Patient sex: F
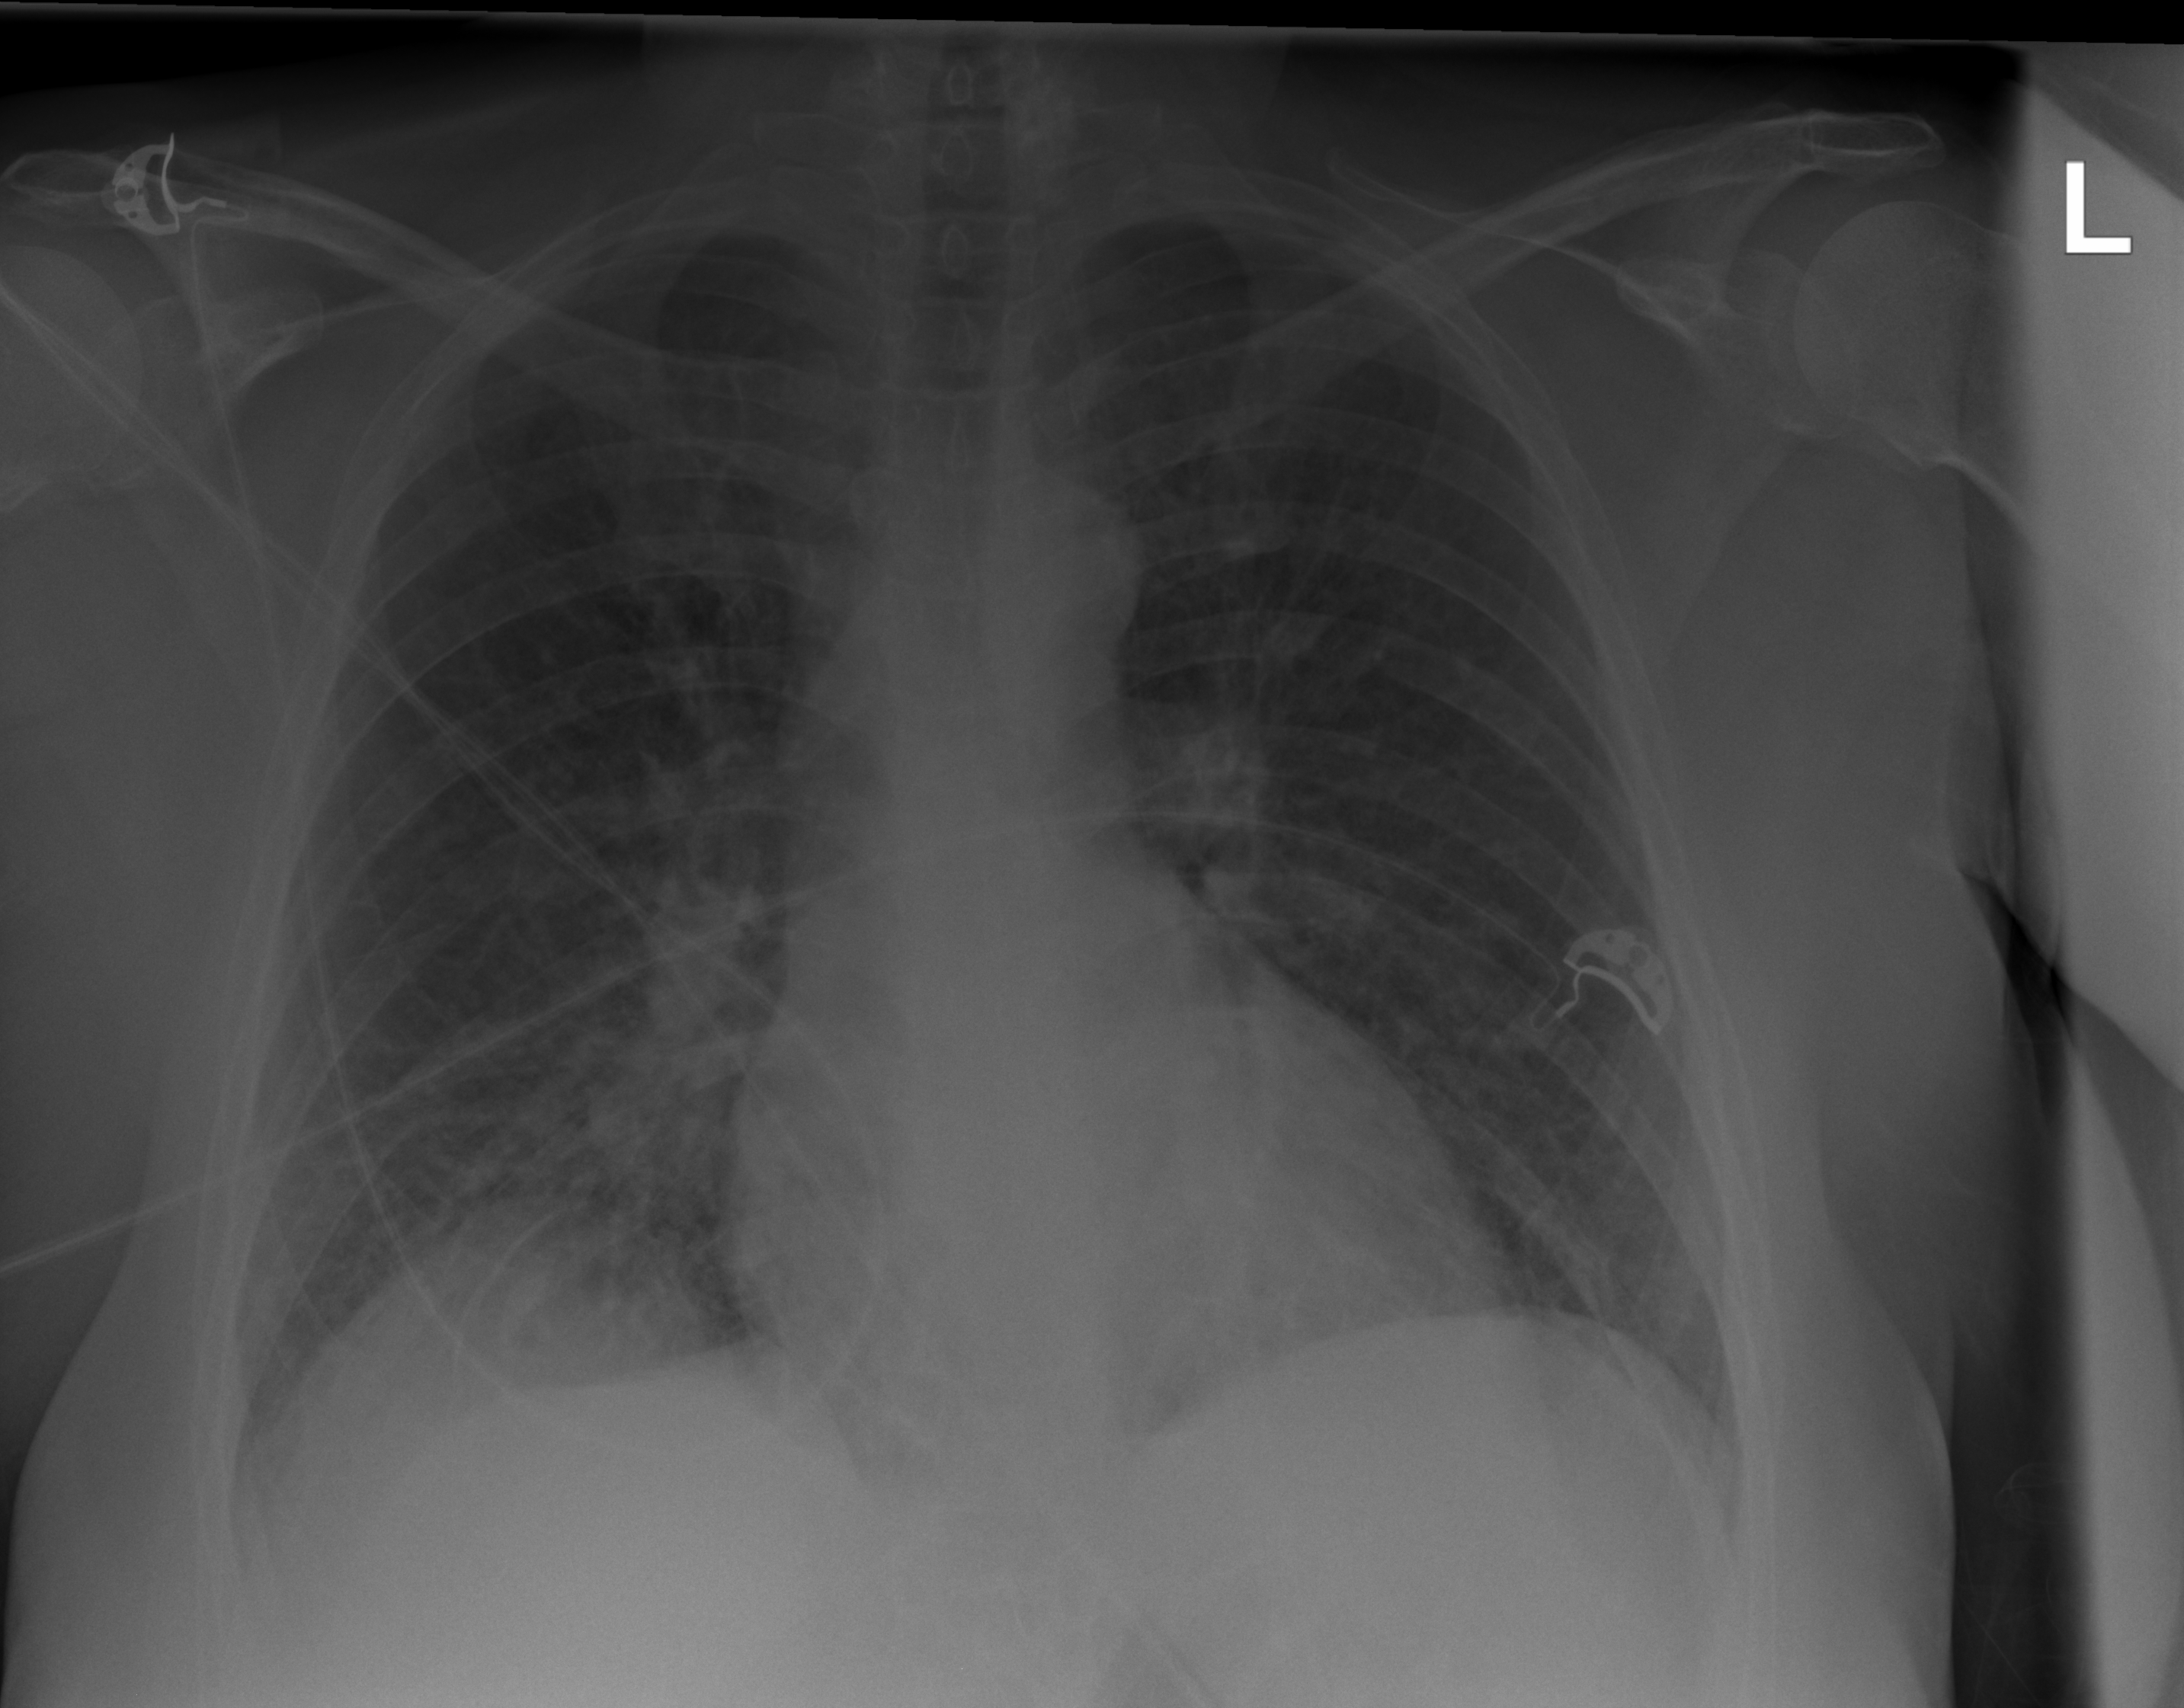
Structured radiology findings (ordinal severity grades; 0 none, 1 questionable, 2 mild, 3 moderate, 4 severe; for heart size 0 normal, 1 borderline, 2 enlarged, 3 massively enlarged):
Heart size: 0
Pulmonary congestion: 2
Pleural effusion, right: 1
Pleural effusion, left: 0
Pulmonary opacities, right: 2
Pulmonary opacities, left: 0
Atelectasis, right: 2
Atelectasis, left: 0